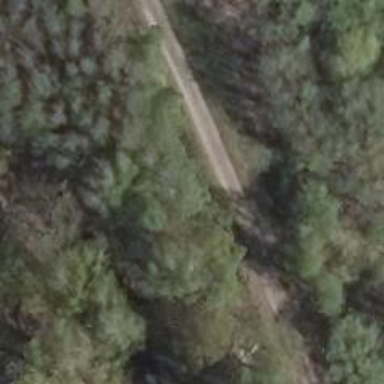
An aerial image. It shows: Track road with grade3 tracktype and embankment.